Interaction volume radius: 5 \u00c5
Interaction volume height: 40 \u00c5
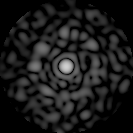
Disorder parameter: 0.8228